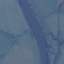
Land use / land cover class: River